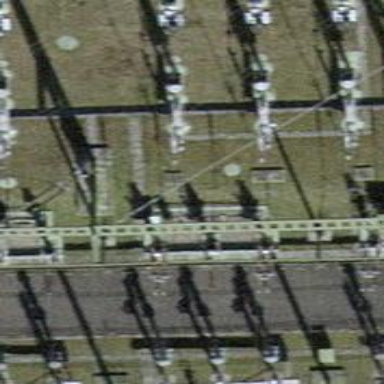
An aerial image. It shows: Insulator used in power systems.